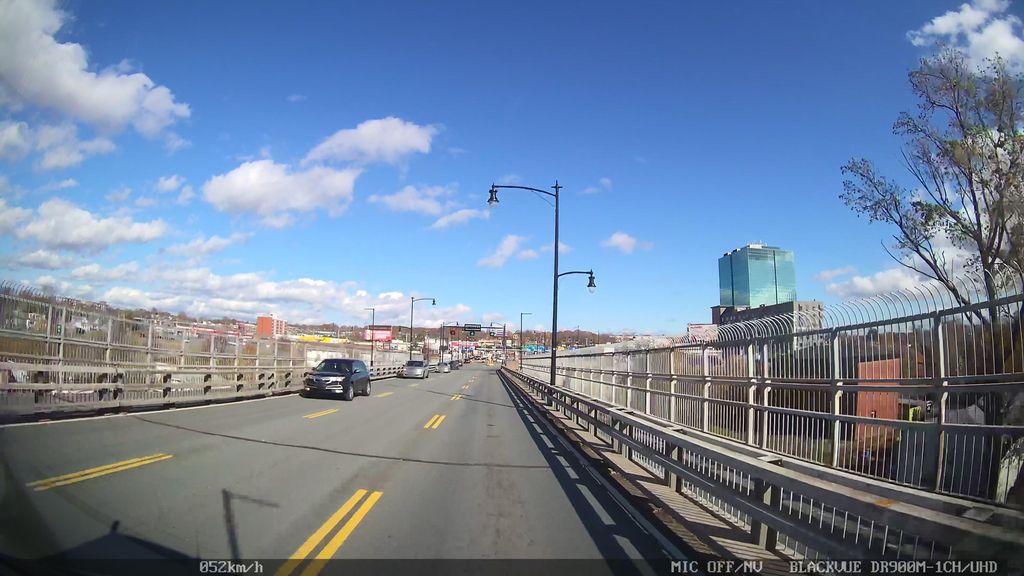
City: halifax